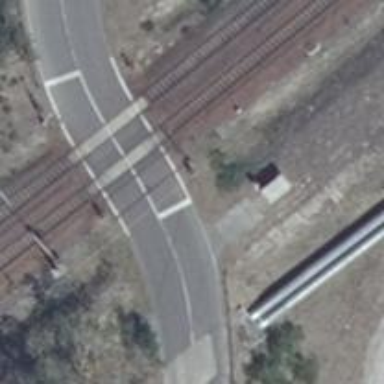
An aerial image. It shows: Level crossing along the railway.